Field crop: tomato
Growth stage: 2
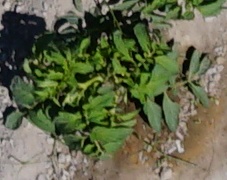
Species: tomato